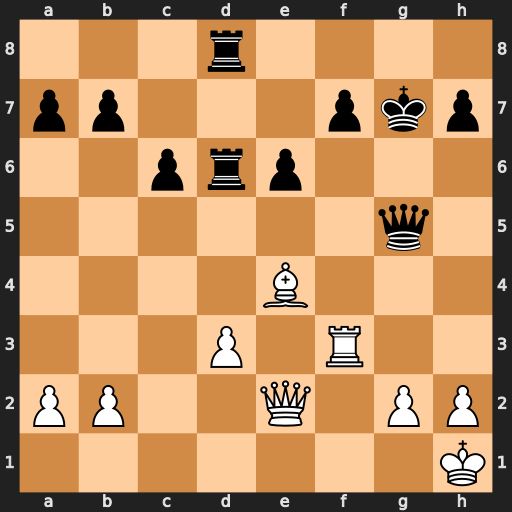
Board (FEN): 3r4/pp3pkp/2prp3/6q1/4B3/3P1R2/PP2Q1PP/7K
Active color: w
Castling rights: -
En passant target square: -
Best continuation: Rg3 Qxg3 hxg3